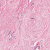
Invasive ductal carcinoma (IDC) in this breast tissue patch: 0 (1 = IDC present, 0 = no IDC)